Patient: sex M, age 75
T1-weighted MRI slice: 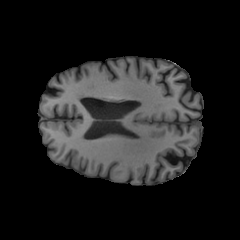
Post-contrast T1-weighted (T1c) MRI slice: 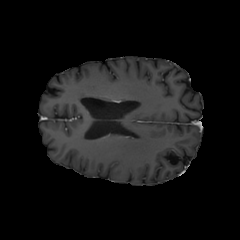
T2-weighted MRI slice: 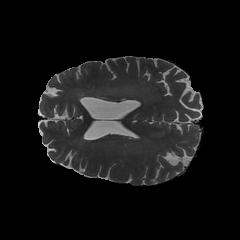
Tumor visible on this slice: no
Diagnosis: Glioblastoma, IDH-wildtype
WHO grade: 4